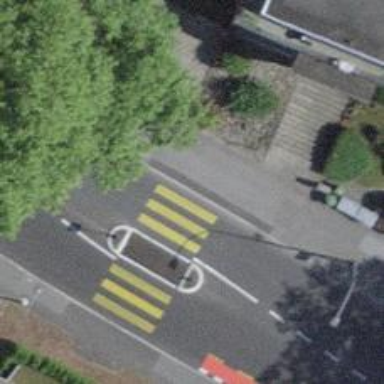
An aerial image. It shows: Kerb serving as barrier.